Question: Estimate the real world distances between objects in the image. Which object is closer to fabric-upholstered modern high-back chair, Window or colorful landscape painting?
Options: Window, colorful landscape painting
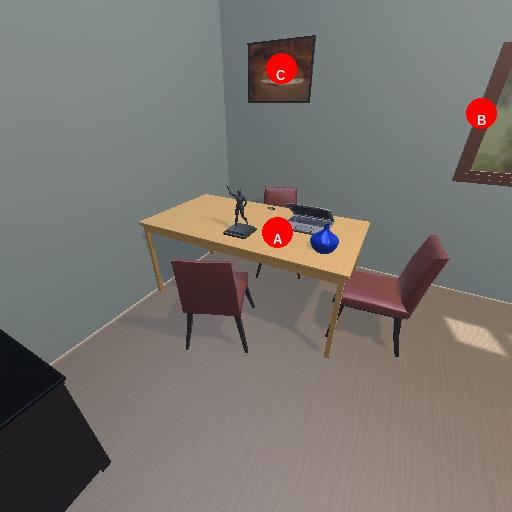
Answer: Window